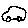
Label: car